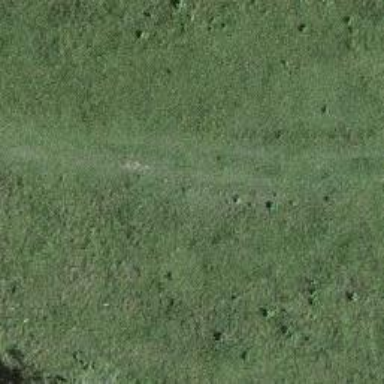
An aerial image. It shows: Path.